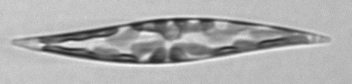
Label: Pleurosigma